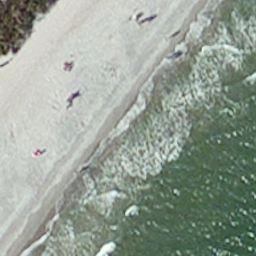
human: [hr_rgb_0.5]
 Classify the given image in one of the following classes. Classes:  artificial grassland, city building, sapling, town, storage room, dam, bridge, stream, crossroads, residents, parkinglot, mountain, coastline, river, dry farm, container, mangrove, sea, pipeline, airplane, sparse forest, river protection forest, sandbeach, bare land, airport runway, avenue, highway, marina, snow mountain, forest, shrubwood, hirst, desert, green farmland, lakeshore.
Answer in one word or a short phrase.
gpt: coastline